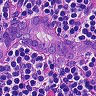
Metastatic tissue present: yes